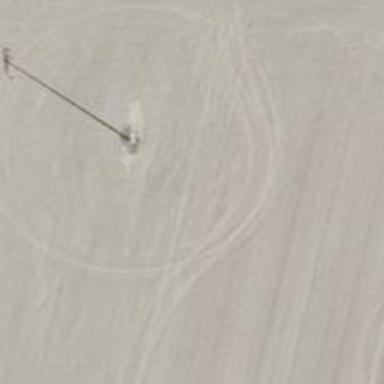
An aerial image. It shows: Power pole.